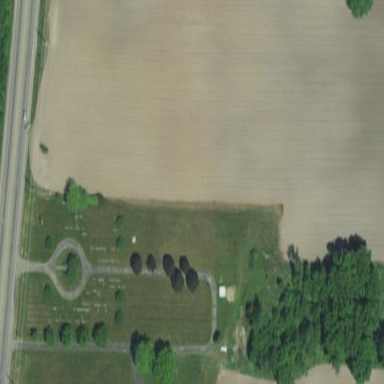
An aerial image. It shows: Cemetery.